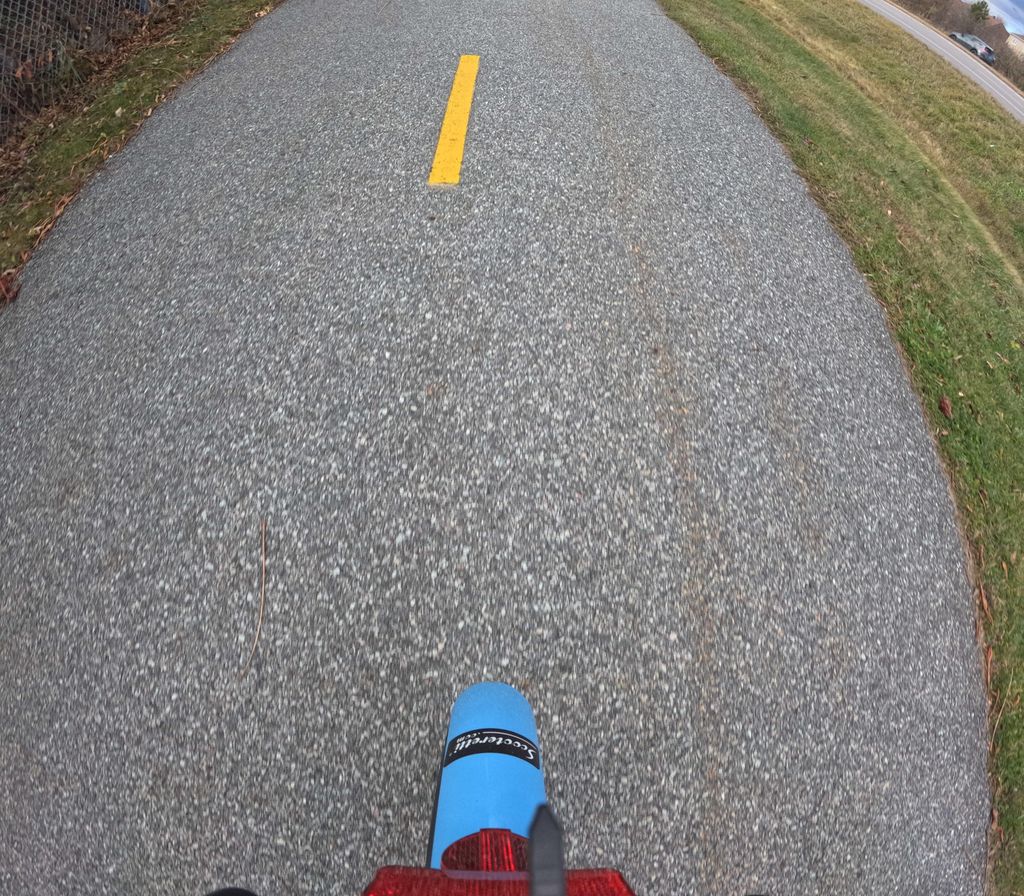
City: ottawa-gatineau